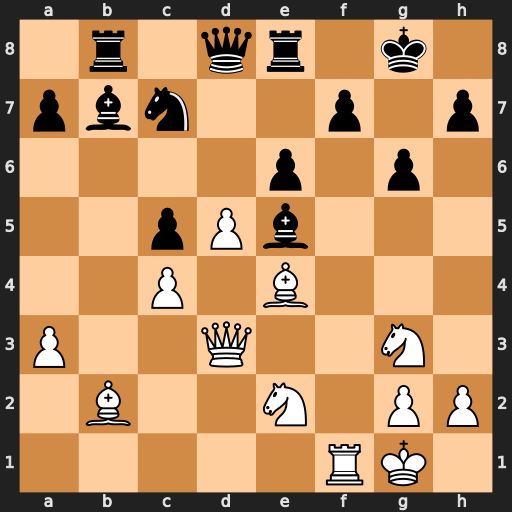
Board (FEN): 1r1qr1k1/pbn2p1p/4p1p1/2pPb3/2P1B3/P2Q2N1/1B2N1PP/5RK1
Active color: w
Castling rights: -
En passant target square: -
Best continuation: Bxe5